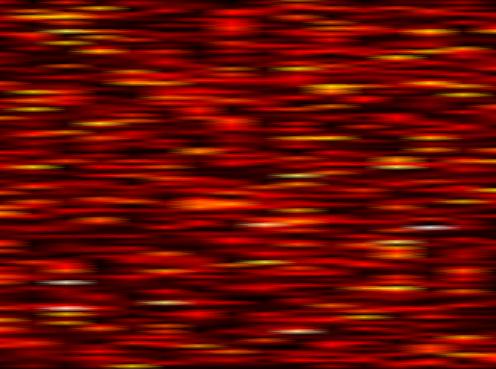
Label: WOLA